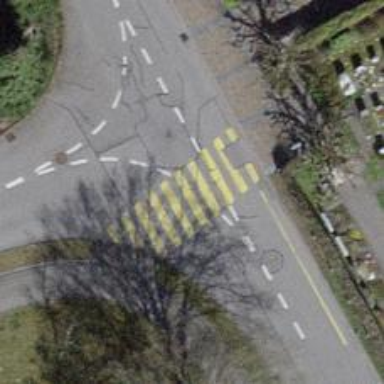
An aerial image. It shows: Marked crossing on the road.